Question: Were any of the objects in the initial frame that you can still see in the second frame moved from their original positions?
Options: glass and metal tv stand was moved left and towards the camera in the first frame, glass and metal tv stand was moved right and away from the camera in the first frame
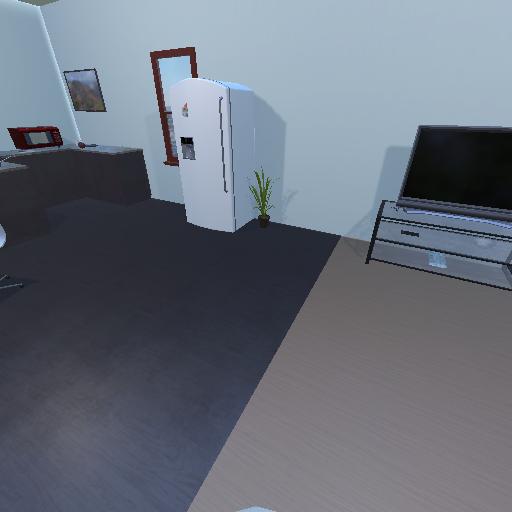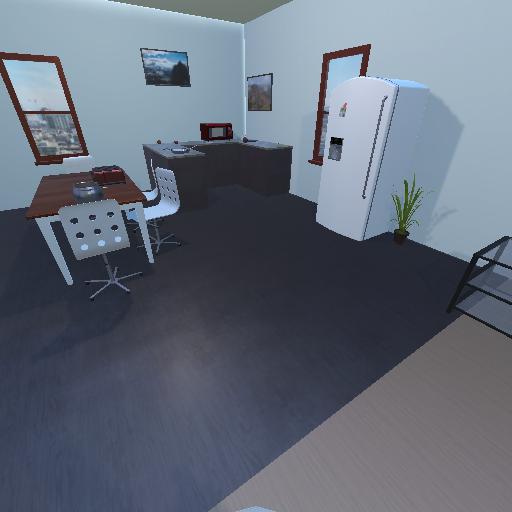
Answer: glass and metal tv stand was moved left and towards the camera in the first frame